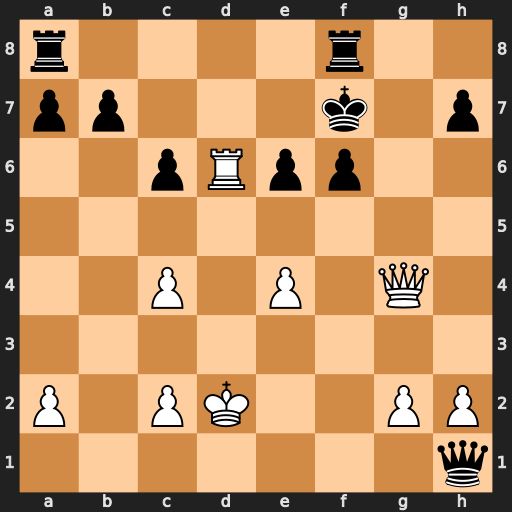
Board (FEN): r4r2/pp3k1p/2pRpp2/8/2P1P1Q1/8/P1PK2PP/7q
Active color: w
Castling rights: -
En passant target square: -
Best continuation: Rd7+ Ke8 Qxe6#